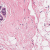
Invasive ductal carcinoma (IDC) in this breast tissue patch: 0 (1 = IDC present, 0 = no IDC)